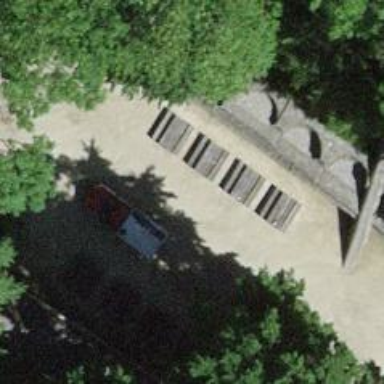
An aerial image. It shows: Picnic table located in leisure land area.